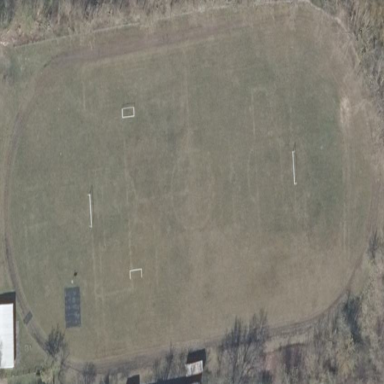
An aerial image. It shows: Soccer pitch for outdoor sports and leisure activities.